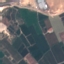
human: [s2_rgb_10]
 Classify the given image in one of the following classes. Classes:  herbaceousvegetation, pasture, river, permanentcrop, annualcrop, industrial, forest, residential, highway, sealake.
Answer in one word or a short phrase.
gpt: PermanentCrop